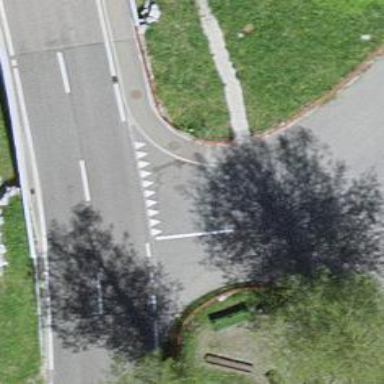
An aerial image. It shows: Asphalt sidewalk.